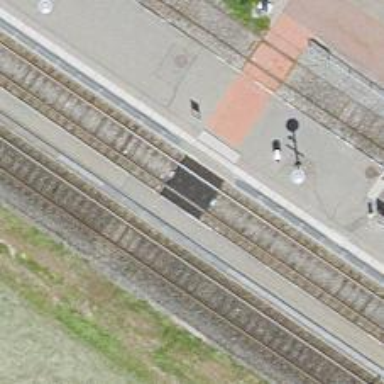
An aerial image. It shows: Crossing for the railway.